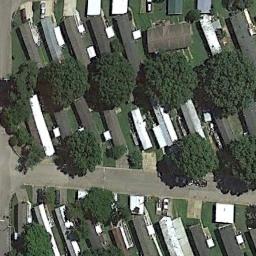
Label: residential